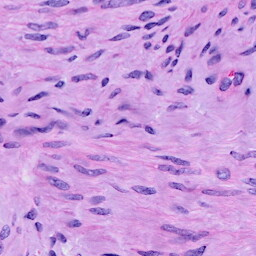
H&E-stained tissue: Cervix